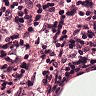
Metastatic tissue present: no